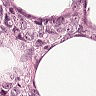
Metastatic tissue present: yes